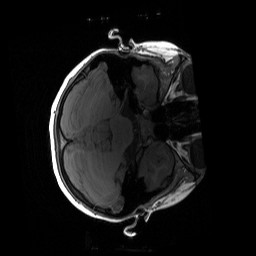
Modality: T1w
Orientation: axial
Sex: female
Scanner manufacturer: siemens
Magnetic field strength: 3 T
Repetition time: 1.9 s
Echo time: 0.00243 s